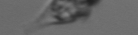
Label: Mesodinium